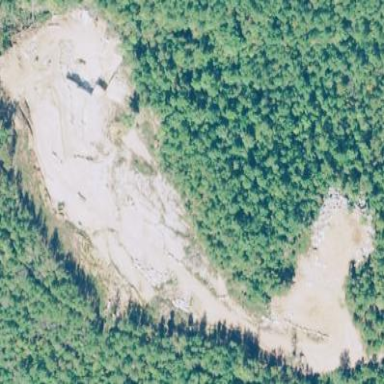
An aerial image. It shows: Quarry area.